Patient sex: M
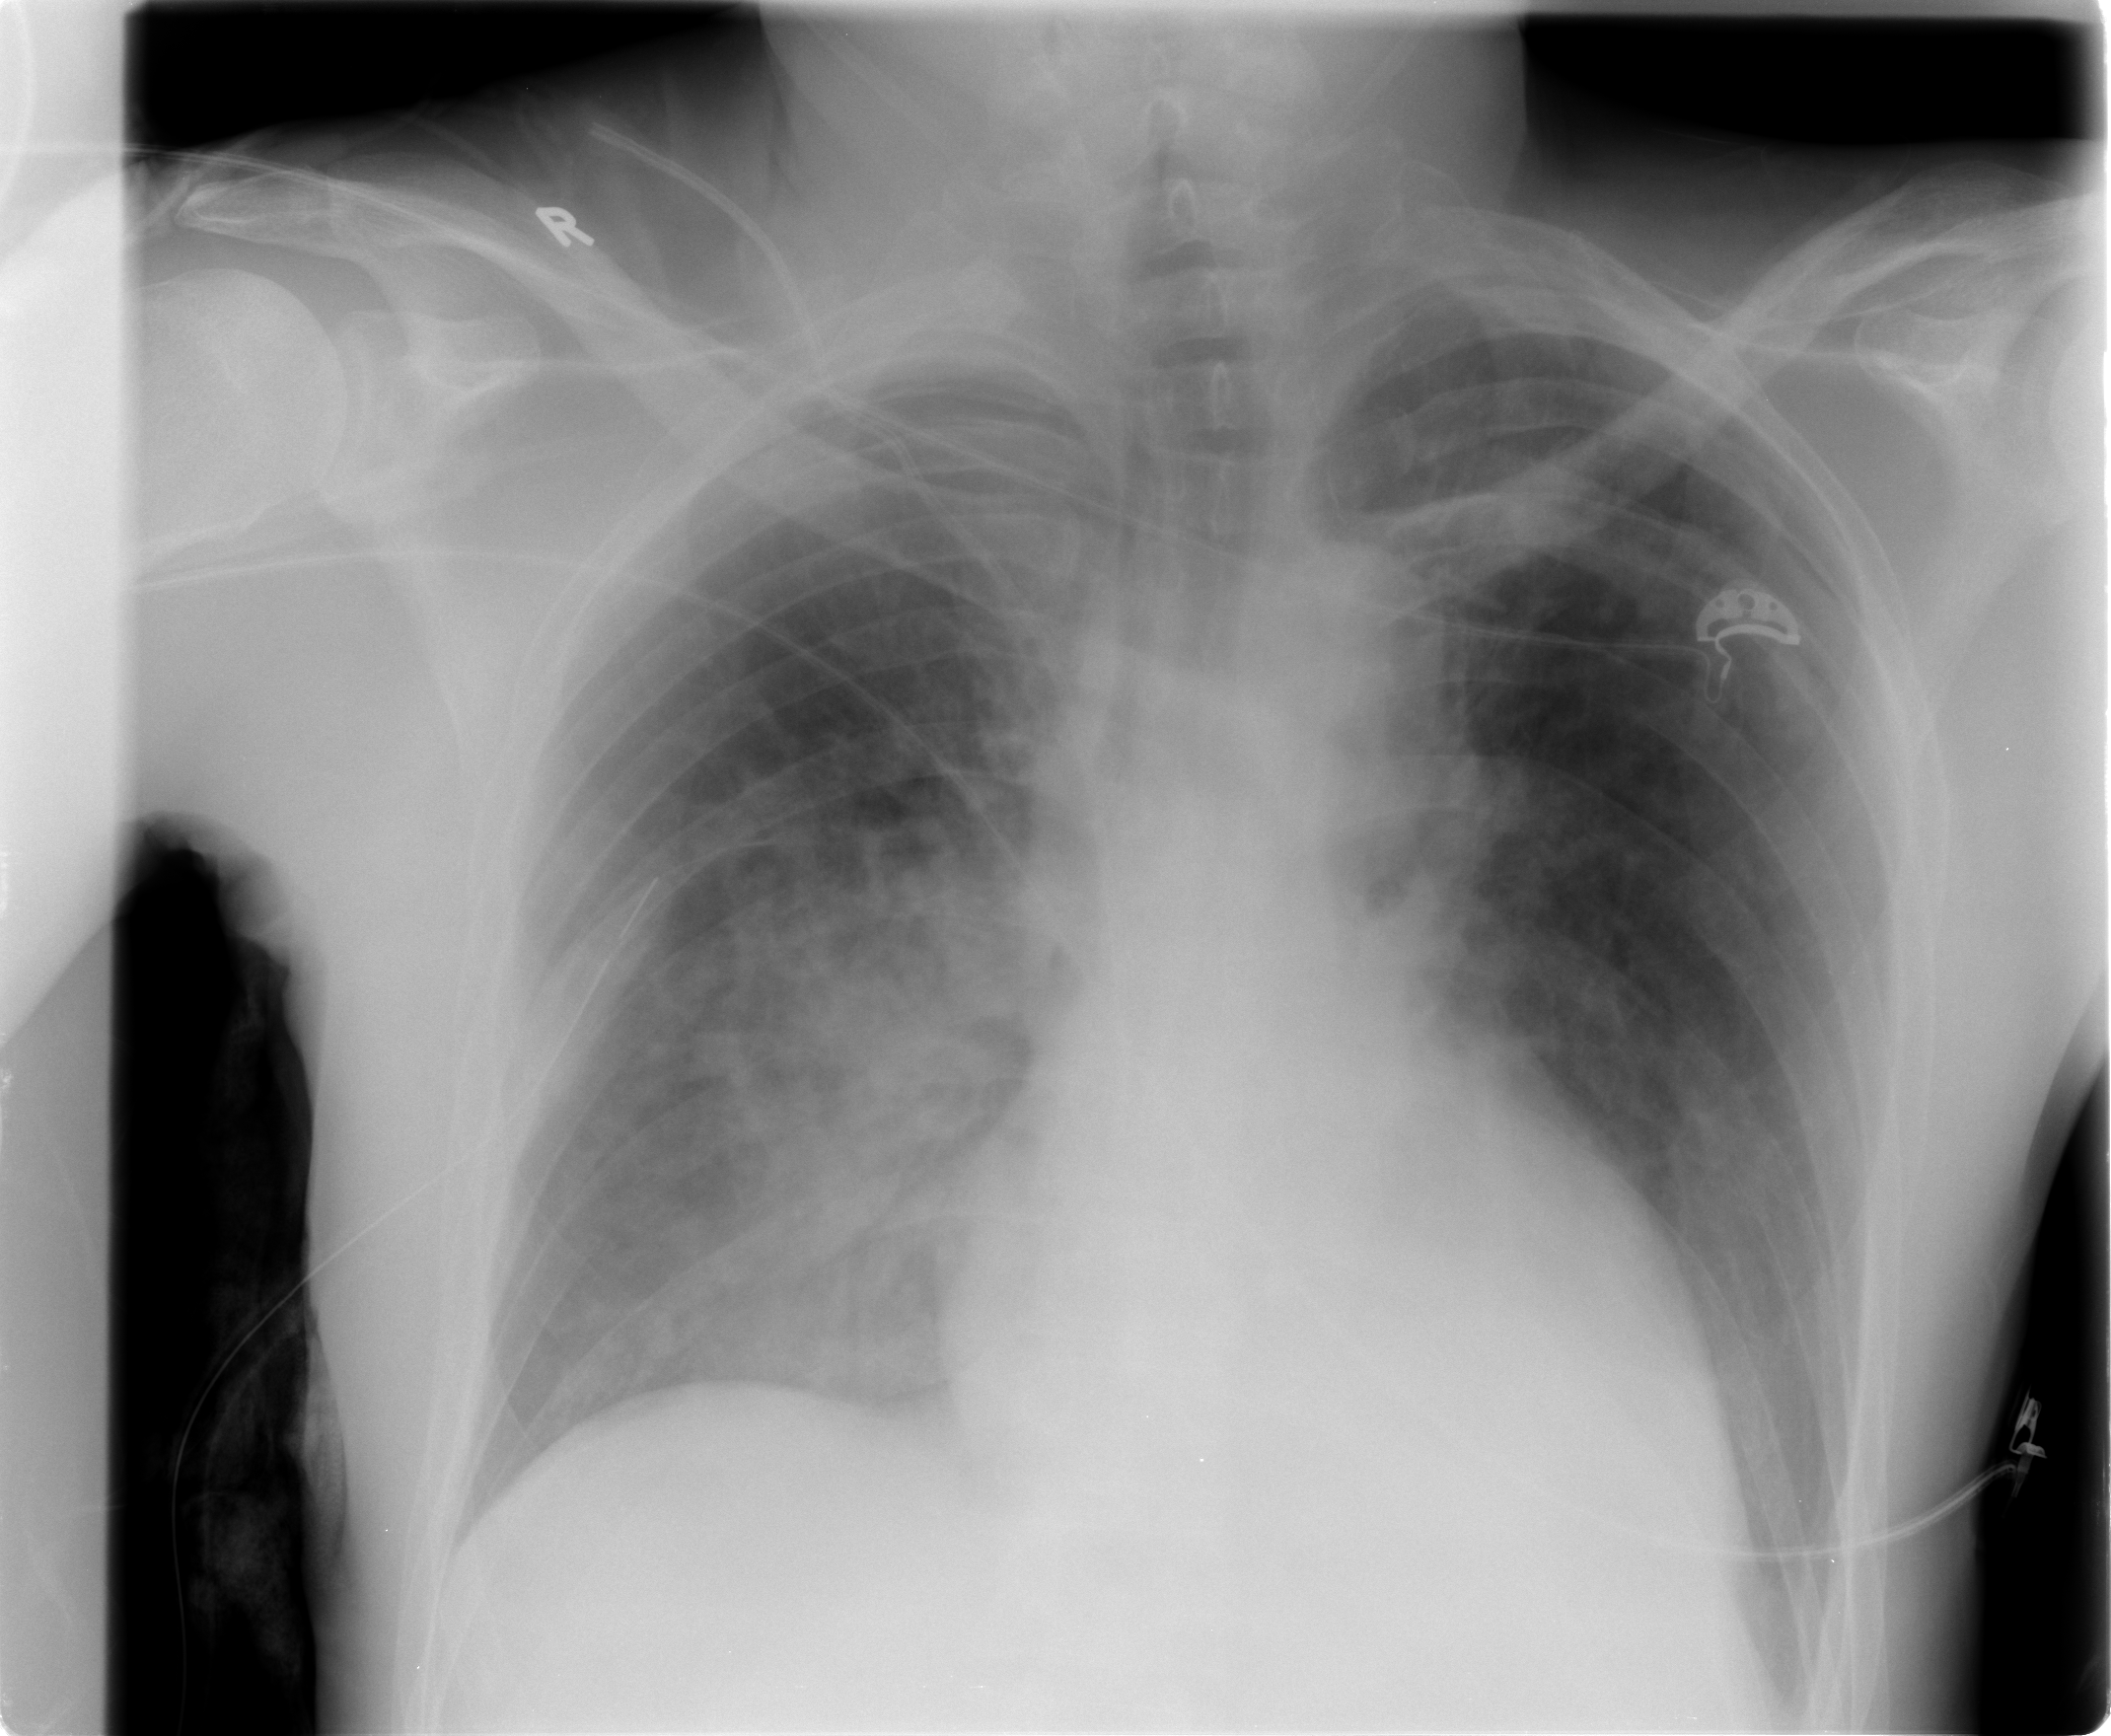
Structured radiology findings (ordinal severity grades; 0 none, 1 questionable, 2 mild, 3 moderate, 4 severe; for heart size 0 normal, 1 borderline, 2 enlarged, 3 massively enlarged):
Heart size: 1
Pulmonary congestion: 0
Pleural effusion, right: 0
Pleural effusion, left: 0
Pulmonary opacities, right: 3
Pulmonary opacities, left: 0
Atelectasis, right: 3
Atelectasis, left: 0